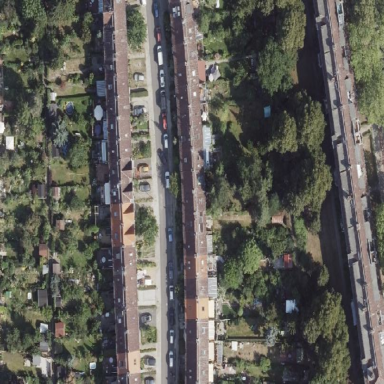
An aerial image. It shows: Residential garden area classified as leisure land.